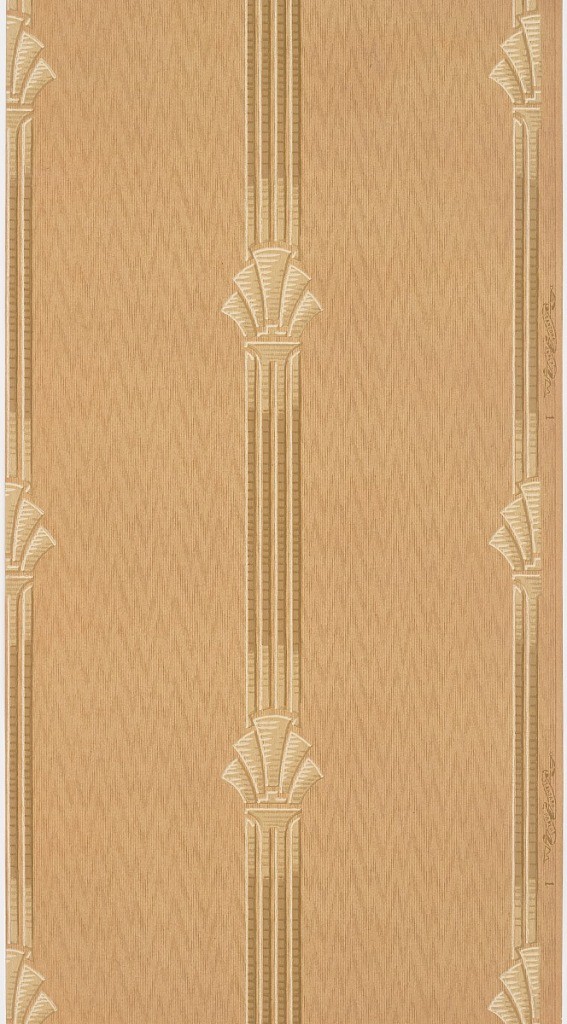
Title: Sidewall
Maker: Standard Wall-Paper Company, Standard Wall-Paper Company, Sandy Hill, New York
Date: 1905–1915
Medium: Machine-printed paper
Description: On tan-pink striated ground, vertical fluted bands with fanned motifs in white and tan.